Question: I want to implement a weather module for my website. For this I chose "Openweathermap".
I want to get the min and max temperature for today and tomorrow.
'''
$json_string = file_get_contents("http://api.openweathermap.org/data/2.5/forecast/daily?q=london&mode=json");
$jsonData = json_decode($json_string, true);
$min_1 = $jsonData['list'][0]['temp'][0]['min'];
$max_1 = $jsonData['list'][0]['temp'][0]['max'];
$min_2 = $jsonData['list'][1]['temp'][0]['min'];
$max_2 = $jsonData['list'][1]['temp'][0]['max'];
echo $min_1.' - '.$max_1.'<br><br>';
echo $min_2.' - '.$max_2.'<br><br>';
'''
But with this code I get no output (except the two "-").

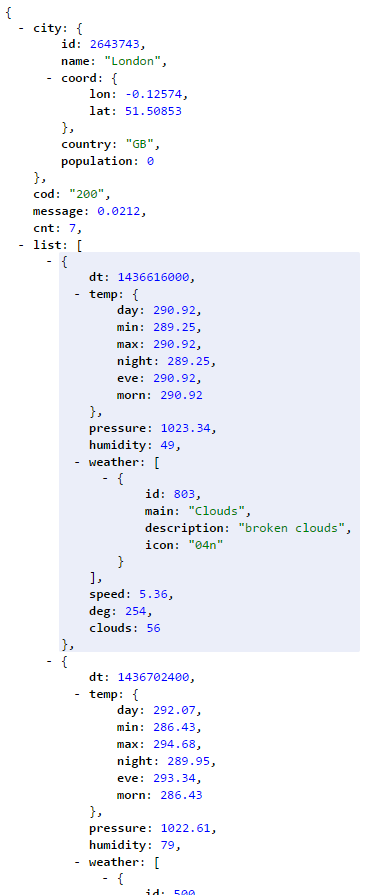
Answer: You're placing an extra '[0]':
'''
// V removed [0], temp doesn't have another array in an array
$min_1 = $jsonData['list'][0]['temp']['min'];
$max_1 = $jsonData['list'][0]['temp']['max'];
$min_2 = $jsonData['list'][1]['temp']['min'];
$max_2 = $jsonData['list'][1]['temp']['max'];
echo $min_1.' - '.$max_1.'<br><br>';
echo $min_2.' - '.$max_2.'<br><br>';
'''
To get Celsius, attach '&units=metric':
'''
http://api.openweathermap.org/data/2.5/forecast/daily?q=london&mode=json&units=metric
'''